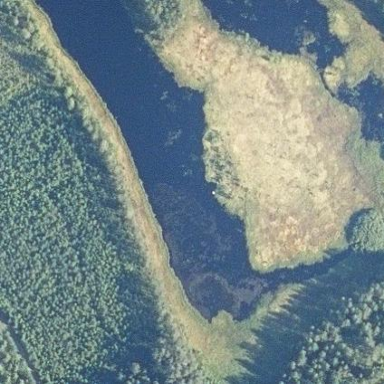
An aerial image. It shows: Bog wetland.